Question: There don't seem to be a lot of examples online of how to properly use the raster transformation methods provided with OpenGL.
I've drawn a simple triangle, and I am trying to merely copy the triangle and redraw it somewhere else. I'm getting very unusual results that I don't understand:
Given the triangle (pink): verts [3] = { {10.0, 25.0}, {125.0, 25.0}, {60.0, 60} };
I displayed the triangle:
'''
glClear (GL_COLOR_BUFFER_BIT); // Clear display window.
glColor3f (1.0, 0.5, 0.5); // Set initial fill color (pink).
triangle (verts); // Display colored triangle.
'''
I then did the following in an effort to redraw the triangle via raster transformations:
'''
GLubyte *data [115][35];
glReadPixels(10, 25, 115, 35, GL_RGB, GL_UNSIGNED_BYTE, data);
glRasterPos2i(50,100);
glDrawPixels(35, 115, GL_RGB, GL_UNSIGNED_BYTE, data);
'''
What I thought this was doing was copying all the pixels starting at (10, 25) moving right and up 300 pixels. This more than encompass the triangle.
I thought that by then drawing the pixels it would merely draw them identically as they are, but instead it is drawing a gray box that I don't even remotely understand.
What is the proper use of 'glReadPixels(...);' and 'glDrawPixels(...)'?
Why is my current use giving a gray box and in no way copying or drawing the pixels in the image?

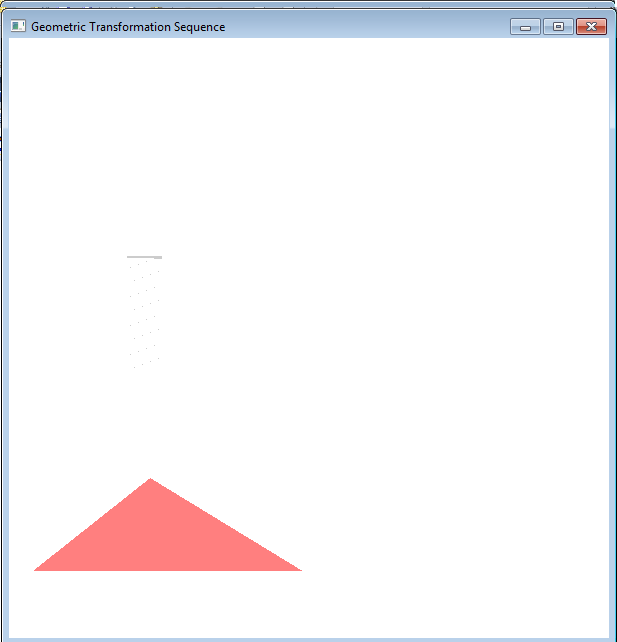
Answer: ### After a lengthy chat, a few issues were exposed:
1. GL_RGB pixels are not well liked by glReadPixels (...) and glDrawPixels (...) Using the default pixel store, GL tries to store each row it reads on a 4-byte boundary; 3-byte RGB pixels make an absolute mess out of this and many other things in OpenGL. You must call glPixelStorei (GL_PACK_ALIGNMENT, 1) before glReadPixels (...) with a GL_RGB format, or it may pad the end of each row in the output with extra bytes to satisfy 4-byte row alignment. Left unchecked, the default alignment will eventually lead to a memory overrun. Likewise, you need to use glPixelStorei (GL_UNPACK_ALIGNMENT, 1) before glDrawPixels (...) so that it does not try to skip bytes to maintain 4-byte alignment while reading rows from your input data.
2. Your array was declared incorrectly, you were allocating an array of pointers. A pointer to a GLubyte is considerably larger than a GLubyte itself (4-8x as large depending on the compiler / CPU). The proper way to declare your pixel array is GLubyte data [115 * 35 * 3], to store 115 * 35 pixels, each 3-bytes.
3. The raster position is in object-space coordinates, but the position in glReadPixels (...) is in window-space coordinates. Without an appropriate projection matrix, viewport, etc. the scale between coordinate systems (object and window) will not match, and you cannot accurately say that your triangle is 115 pixels tall and 35 pixels wide (those are its object-space dimensions).